Question: I am developing app using Xamarin in Visual Studio Enterprise 2017. I go to View -> Other Windows but there is no Xamarin.Forms Previewer. I am pretty sure It was still here last night.

Does anyone know what is happening? Thank you very much.
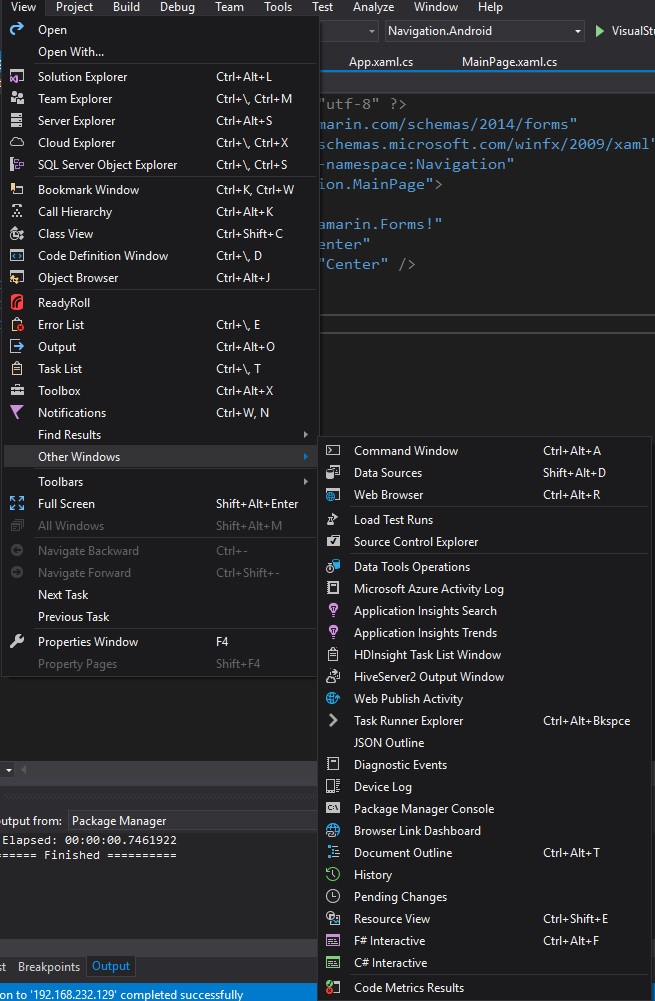
Answer: so I figured it out myself. It's kind of easy. I am posting here just in case someone will need it in the future. We just need to go to Tools -> Extensions and Updates and then enable Xamarin.forms Previewer and done!